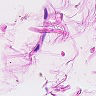
Metastatic tissue present: no